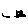
Label: cat